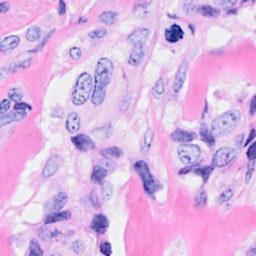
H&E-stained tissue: Breast